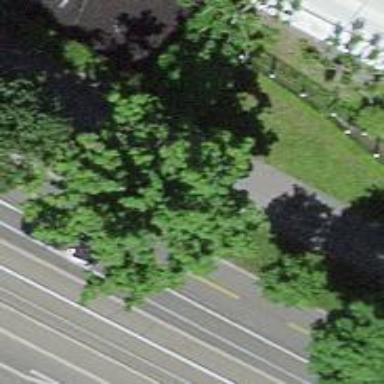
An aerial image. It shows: Avenue lined with trees.